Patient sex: M
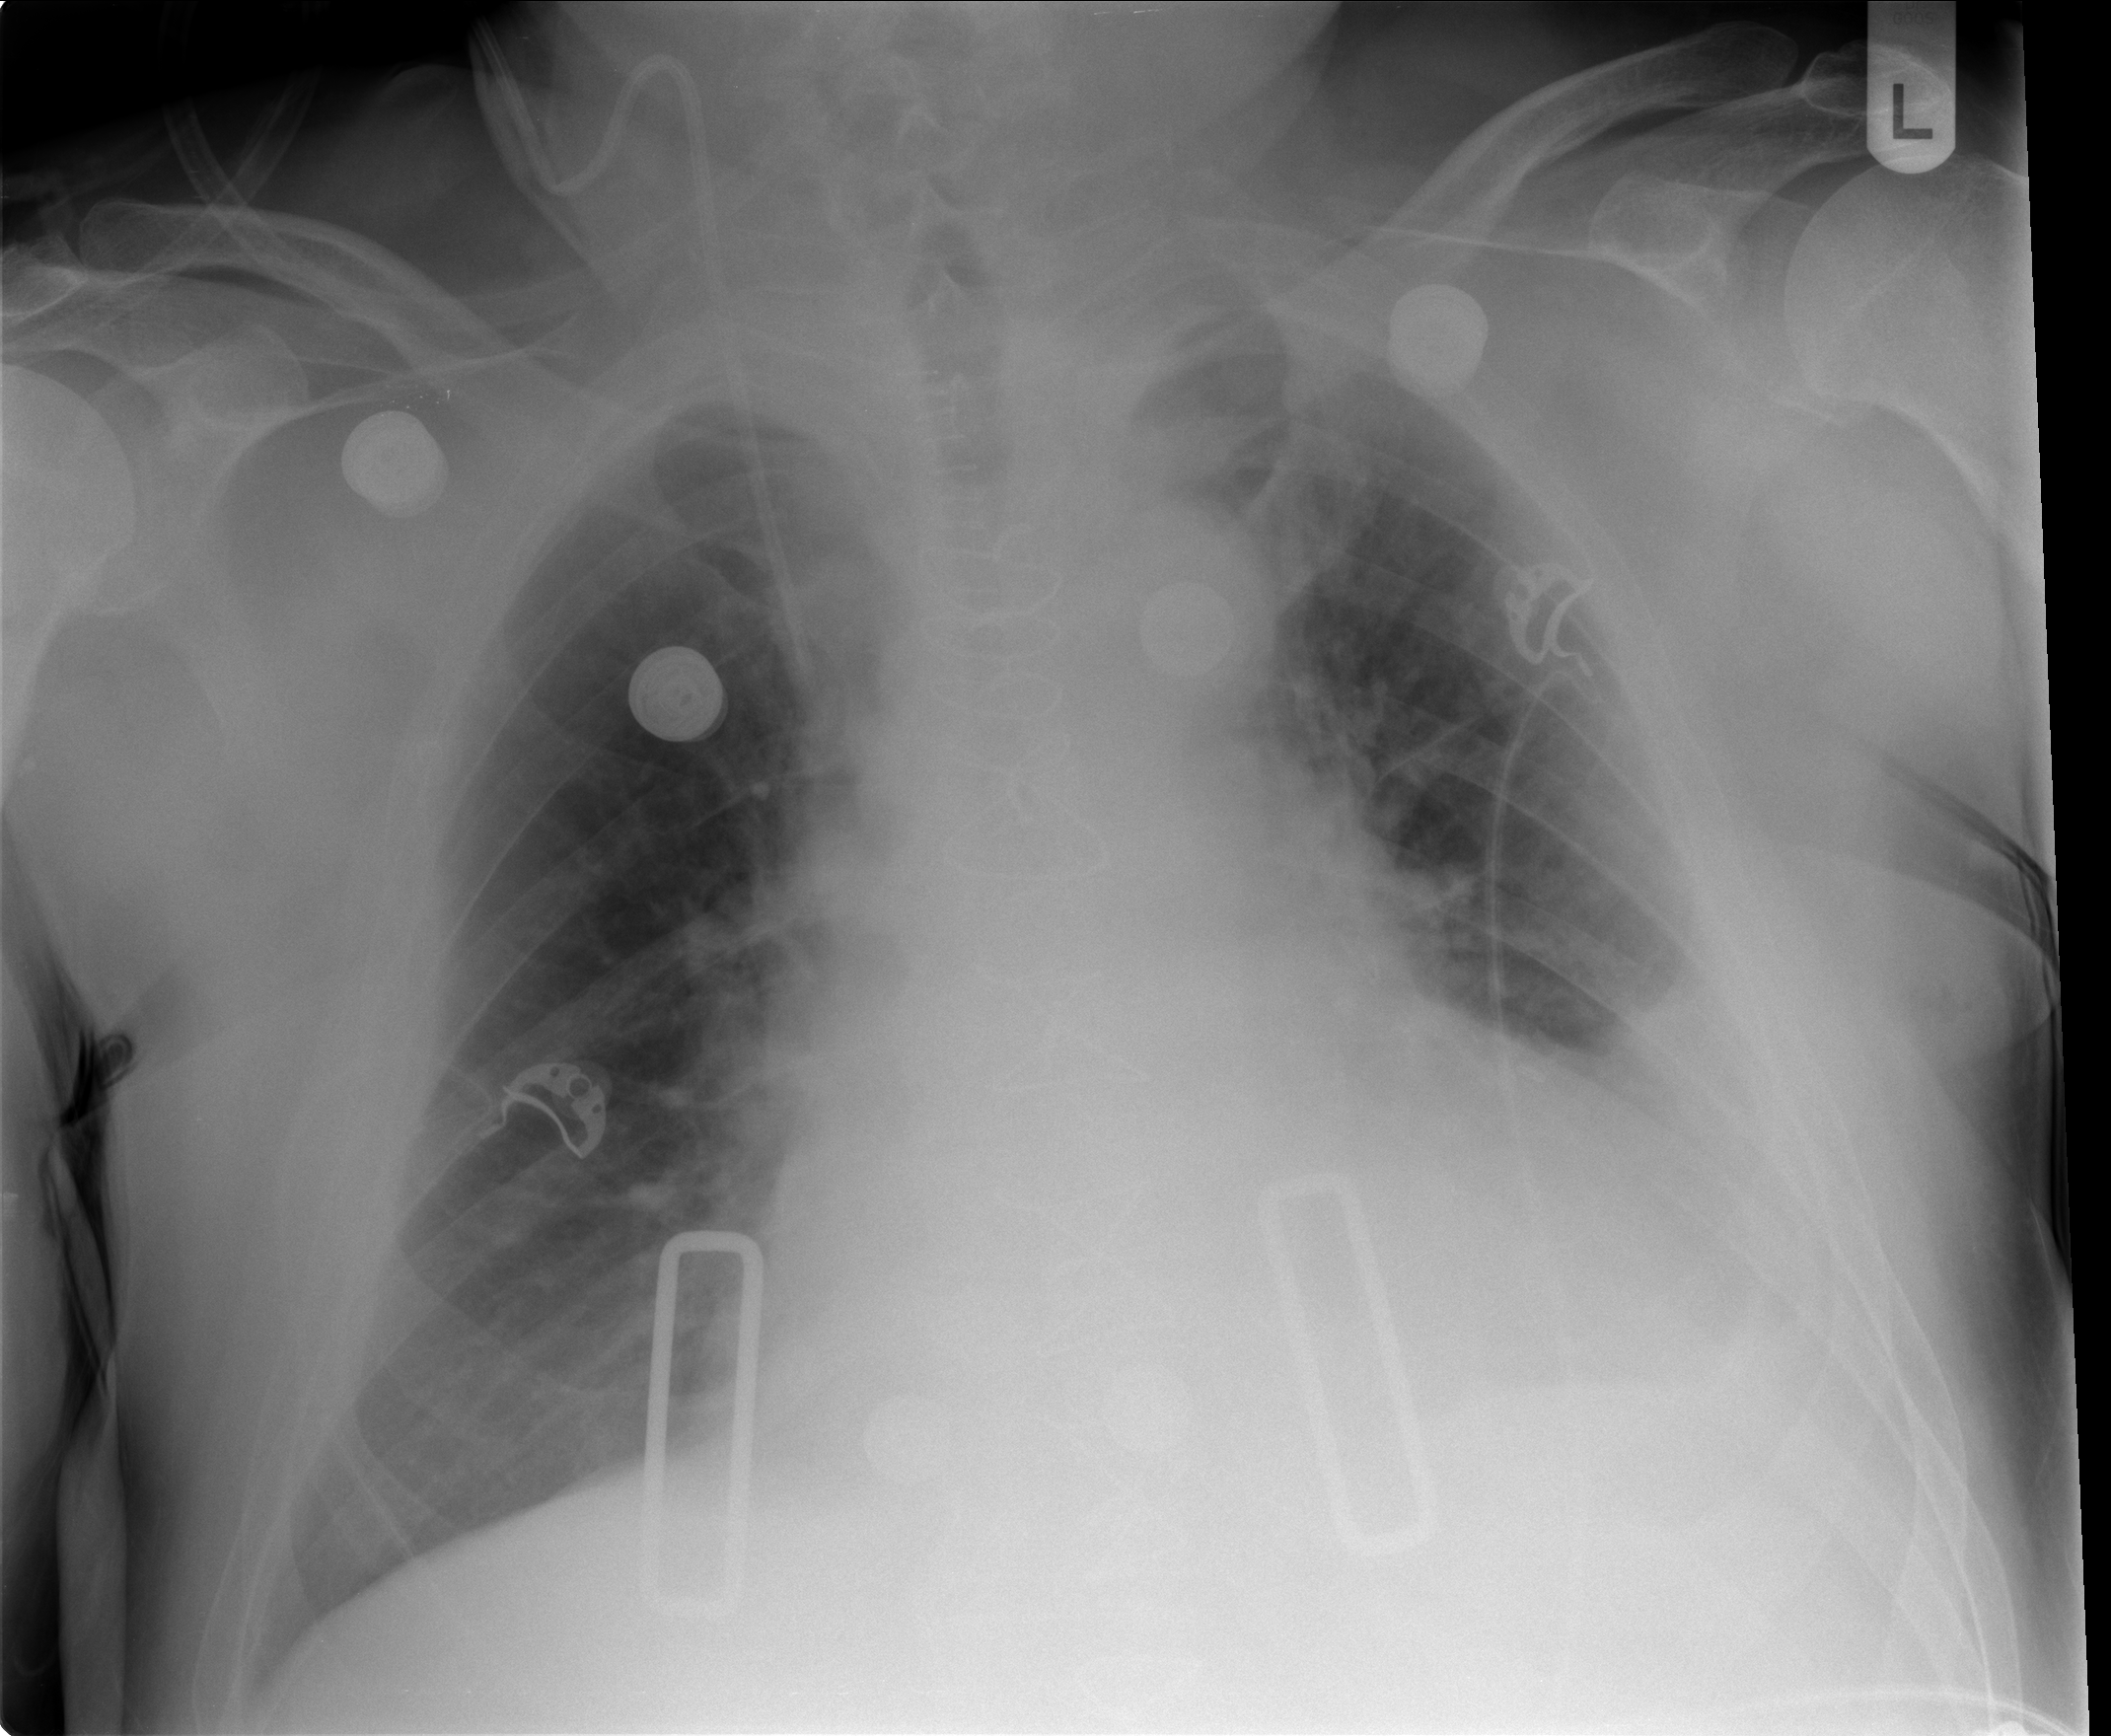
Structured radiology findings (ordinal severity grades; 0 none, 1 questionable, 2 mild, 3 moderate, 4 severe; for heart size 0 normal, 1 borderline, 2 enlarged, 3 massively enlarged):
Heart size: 2
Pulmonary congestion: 1
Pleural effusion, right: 0
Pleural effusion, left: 2
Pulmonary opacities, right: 0
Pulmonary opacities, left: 0
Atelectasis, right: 0
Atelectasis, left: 2